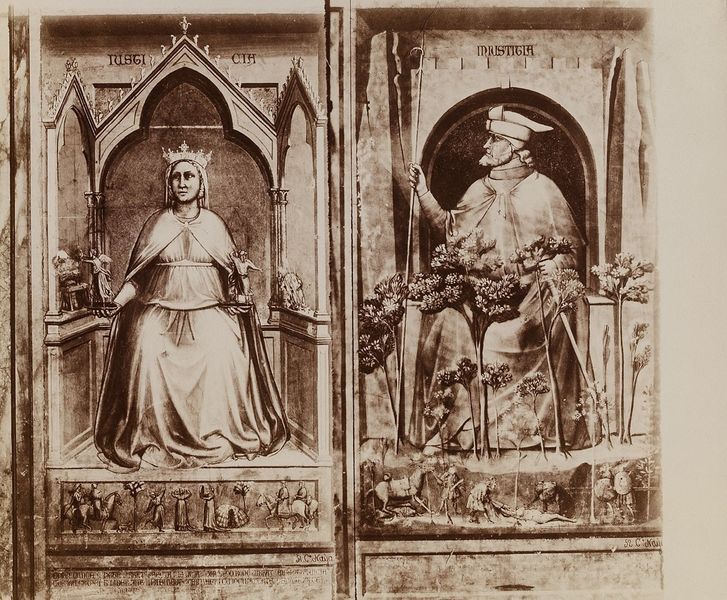
Titel: Padua - Arenakapelle: Tugenden und Laster, Iustitia und Iniustitia von Giotto
Künstler: Carlo Naya
Standort: Hamburg
Institution: Museum für Kunst und Gewerbe Hamburg
Schlagwörter: malerei, kirche, foto, fotografie, photographie, religion, photo, karton, gerechtigkeit, fresko, deckenmalerei, personifikationen, albumin, darstellungen, tugenden, iustitia, lichtbild, laster, ungerechtigkeit, bildwerke, iniustitia, angewandte und bildende kunst, hessische systematik, schwarzweißpositivverfahren, silbersalzverfahren, schwarzweißfotografie, reproduktionsfotografie, kunstreproduktion, reproduktionsphotographie, albuminpapier